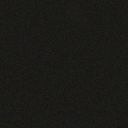
Screen state: off